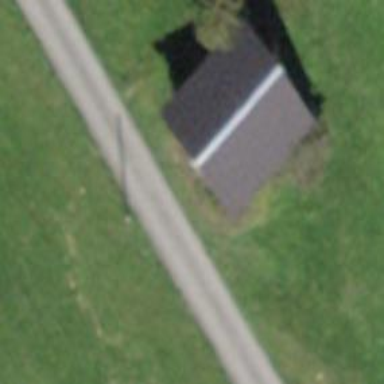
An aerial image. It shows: Rural barn.